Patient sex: M
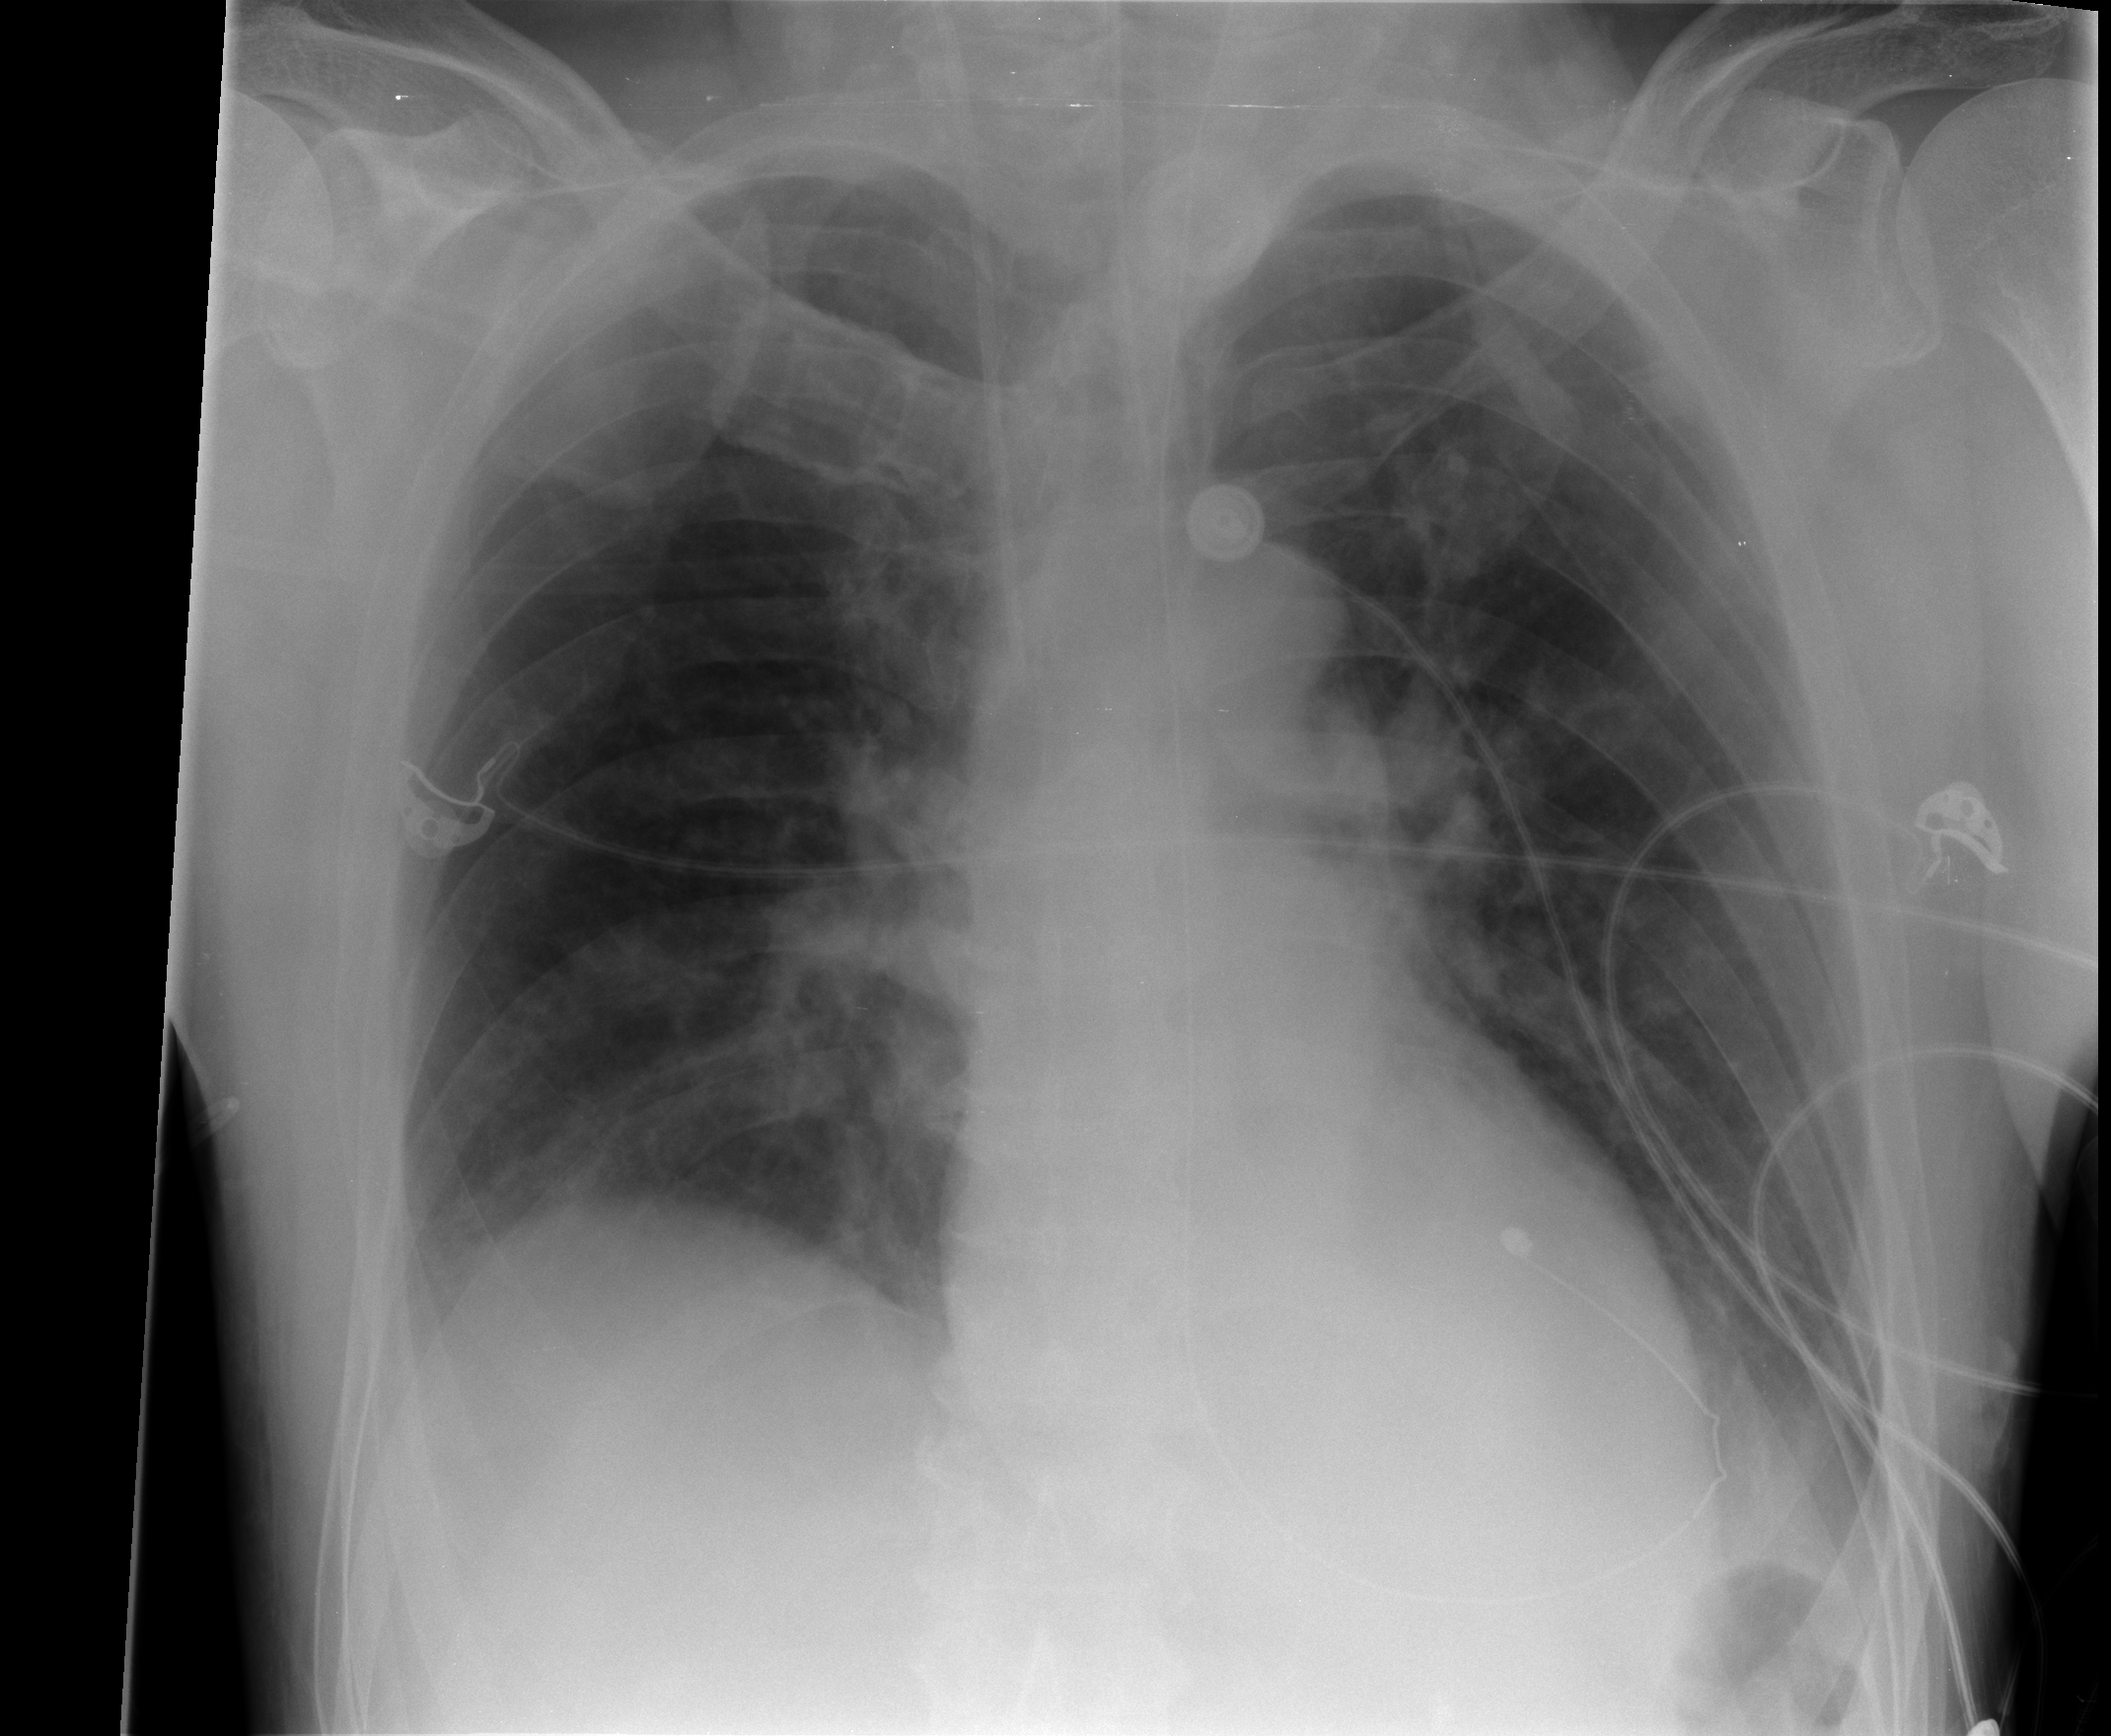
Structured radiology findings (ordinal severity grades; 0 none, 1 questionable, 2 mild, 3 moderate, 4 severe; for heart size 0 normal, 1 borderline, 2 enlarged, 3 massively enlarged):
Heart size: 0
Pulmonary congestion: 0
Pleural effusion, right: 0
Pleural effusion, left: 0
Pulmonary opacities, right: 2
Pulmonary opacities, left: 2
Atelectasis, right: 1
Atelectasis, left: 2